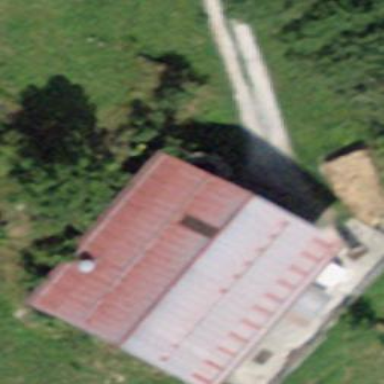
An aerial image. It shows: Barn.